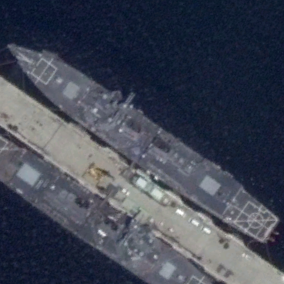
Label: destroyer